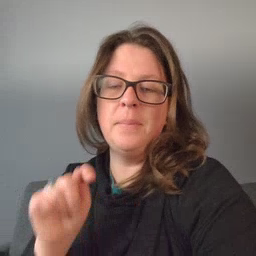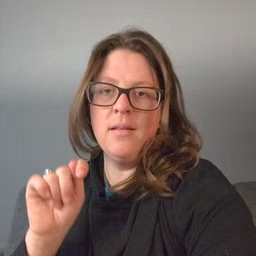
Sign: potty